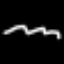
Label: squiggle